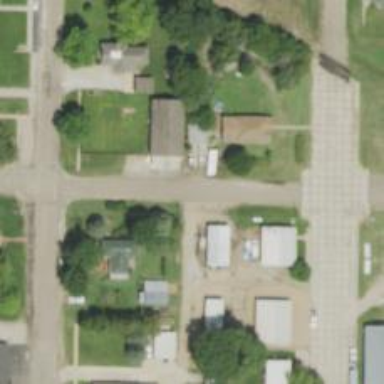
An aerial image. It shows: Alley classified as service road.